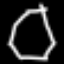
Label: octagon